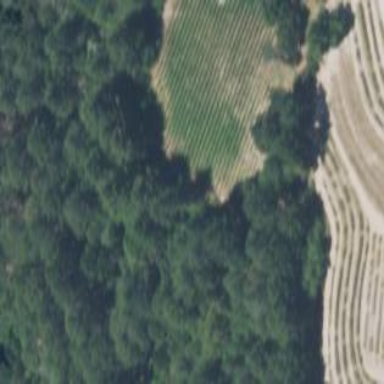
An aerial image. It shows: Vineyard growing grapes.